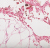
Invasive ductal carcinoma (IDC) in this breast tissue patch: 0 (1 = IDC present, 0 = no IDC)